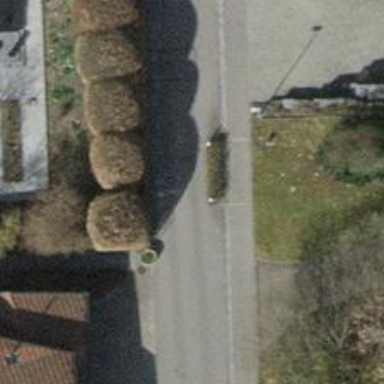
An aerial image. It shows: Traffic calming feature called choker.